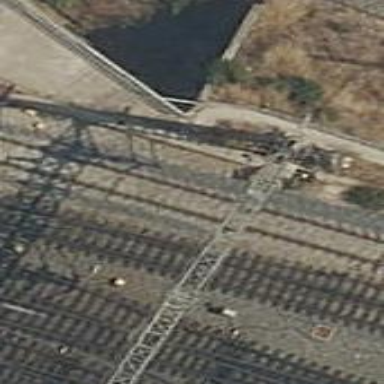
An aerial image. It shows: Railway with electrified contact lines.